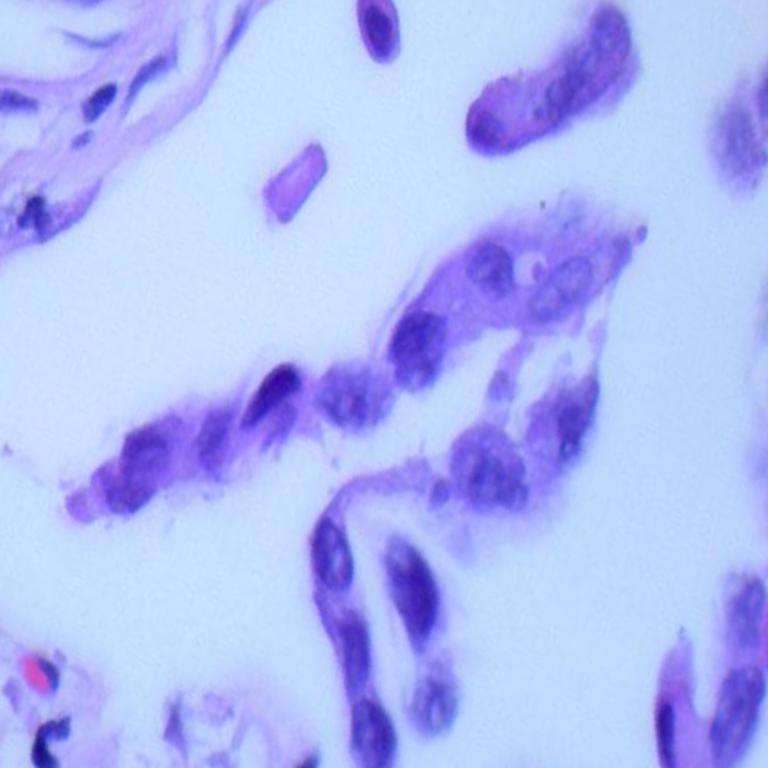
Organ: lung
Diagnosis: adenocarcinomas